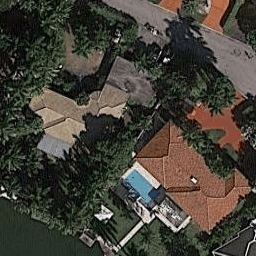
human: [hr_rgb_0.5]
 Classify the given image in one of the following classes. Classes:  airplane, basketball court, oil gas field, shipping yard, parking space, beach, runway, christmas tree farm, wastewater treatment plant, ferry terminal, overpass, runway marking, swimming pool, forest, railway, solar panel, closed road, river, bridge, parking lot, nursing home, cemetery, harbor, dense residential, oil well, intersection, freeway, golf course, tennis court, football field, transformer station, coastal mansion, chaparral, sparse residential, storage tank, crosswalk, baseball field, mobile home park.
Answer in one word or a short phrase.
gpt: coastal mansion